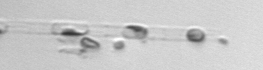
Label: Skeletonema